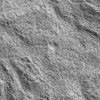
Atmospheric dust classification: not_dusty